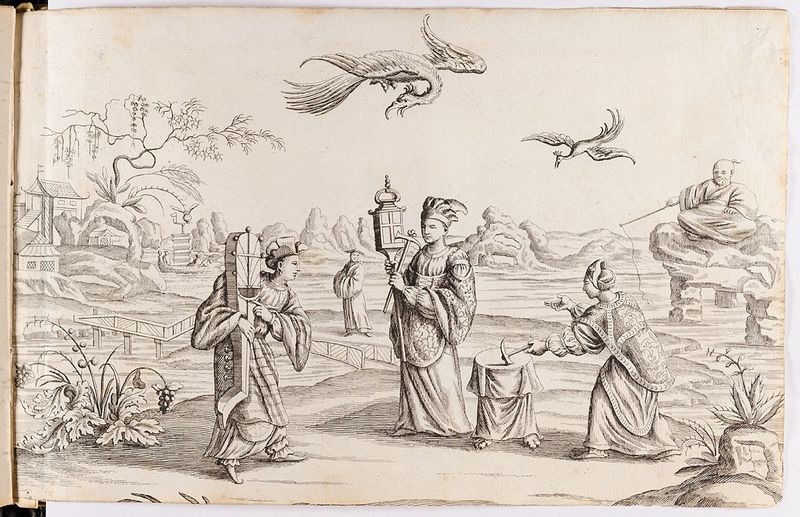
Titel: Chinadarstellung
Künstler: Martin Engelbrecht
Standort: Hamburg
Institution: Museum für Kunst und Gewerbe Hamburg
Schlagwörter: akt, tisch, tiere, barock, figur, pflanzen, trauben, papier, grafik, graphik, fotografie, photographie, druckgraphik, druckgrafik, stich, fabelwesen, kupferstich, ungeheuer, drachen, angler, monster, fabeltier, fabeltiere, buddha, phantastik, gerippt, zwitterwesen, monstrum, das, reproduktionen, barockzeit, barockzeitalter, druckerzeugnisse, körper, völker, nationalitäten, gegenstände, ornamentstich, vorlageblätter, chinesendarstellungen, länder, fantastische, parallelwelt, phantasiewelt, zauberbaum